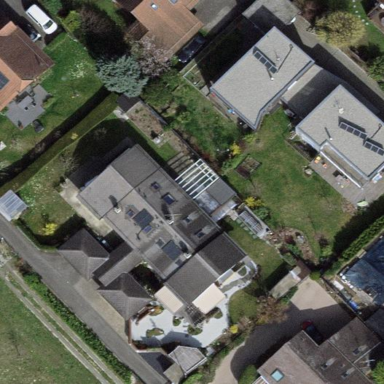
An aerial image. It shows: Garden surrounded by fence.